Question: I want to generate a Gaussian dataset. The dataset includes a total of 800 samples drawn randomly from four two-dimensional Gaussian classes with following distribution:

How can I do that with MATLAB.
I'm not expert in MATLAB!
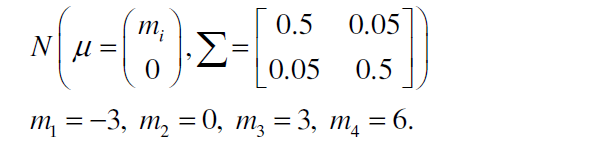
Answer: I found answer as follow:
(Thanks all)
'''
Sigma=[0.5 0.05; 0.05 0.5];
z=mvnrnd([-3 0],Sigma,200);
x=mvnrnd([0 0],Sigma,200);
c=mvnrnd([3 0 ],Sigma,200);
v=mvnrnd([6 0 ],Sigma,200);
samples=[z; x; c; v];
plot(samples(:,1),samples(:,2),'*');
'''